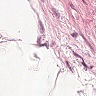
Metastatic tissue present: no